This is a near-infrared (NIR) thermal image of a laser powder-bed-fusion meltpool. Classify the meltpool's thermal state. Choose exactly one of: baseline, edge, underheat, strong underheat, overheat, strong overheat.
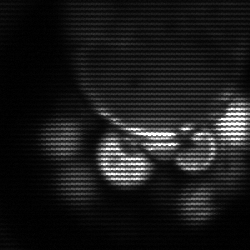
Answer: baseline